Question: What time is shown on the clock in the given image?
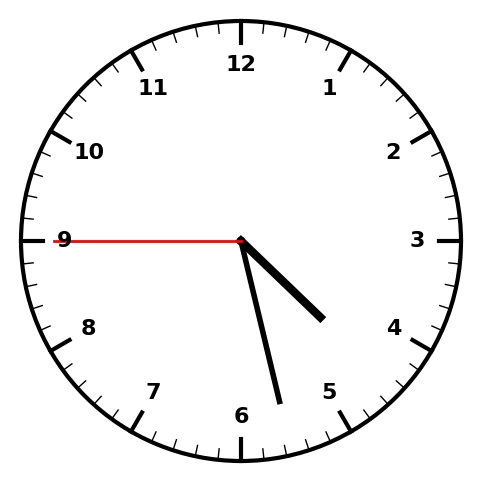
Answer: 04:27:45